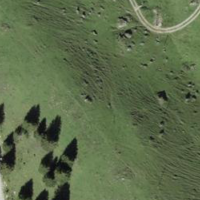
EUNIS habitat code: 23
Species observed at this site:
Campanula scheuchzeri